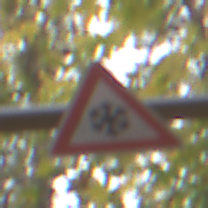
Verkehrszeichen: SchneeOderEisglaette
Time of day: MorningAfternoon
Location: Outdoor (Nature)
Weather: Overcast
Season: Autumn
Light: Natural